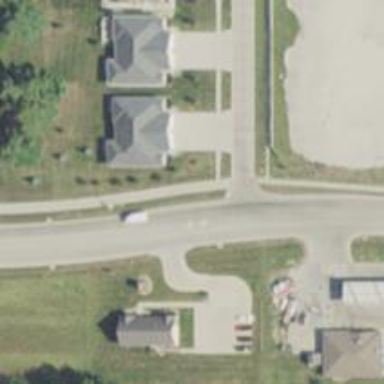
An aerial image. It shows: Unmarked crossing on footway.